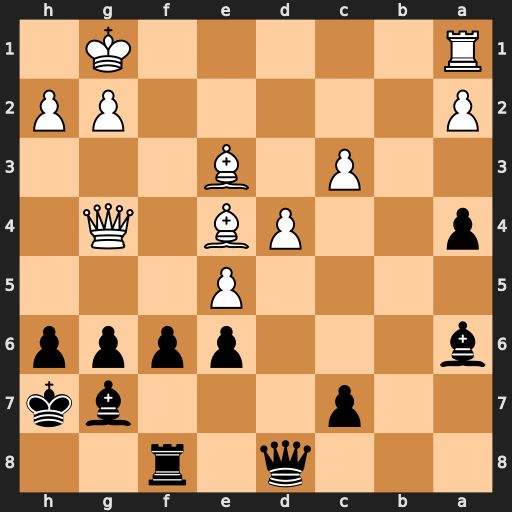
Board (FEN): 3q1r2/2p3bk/b3pppp/4P3/p2PB1Q1/2P1B3/P5PP/R5K1
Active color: b
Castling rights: -
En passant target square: -
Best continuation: f5 Qd1 fxe4